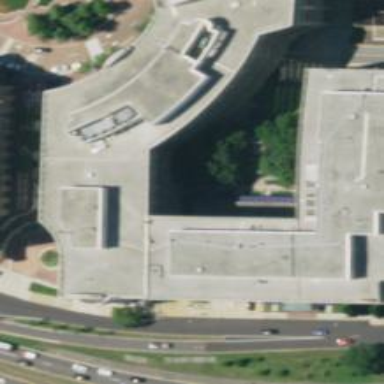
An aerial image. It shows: Government office.